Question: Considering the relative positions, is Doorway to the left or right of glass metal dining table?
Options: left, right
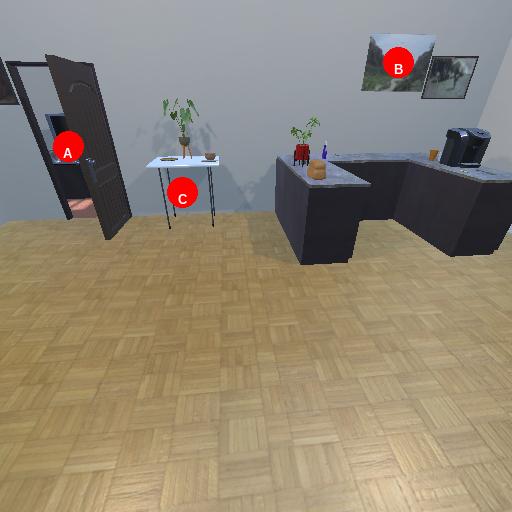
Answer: left